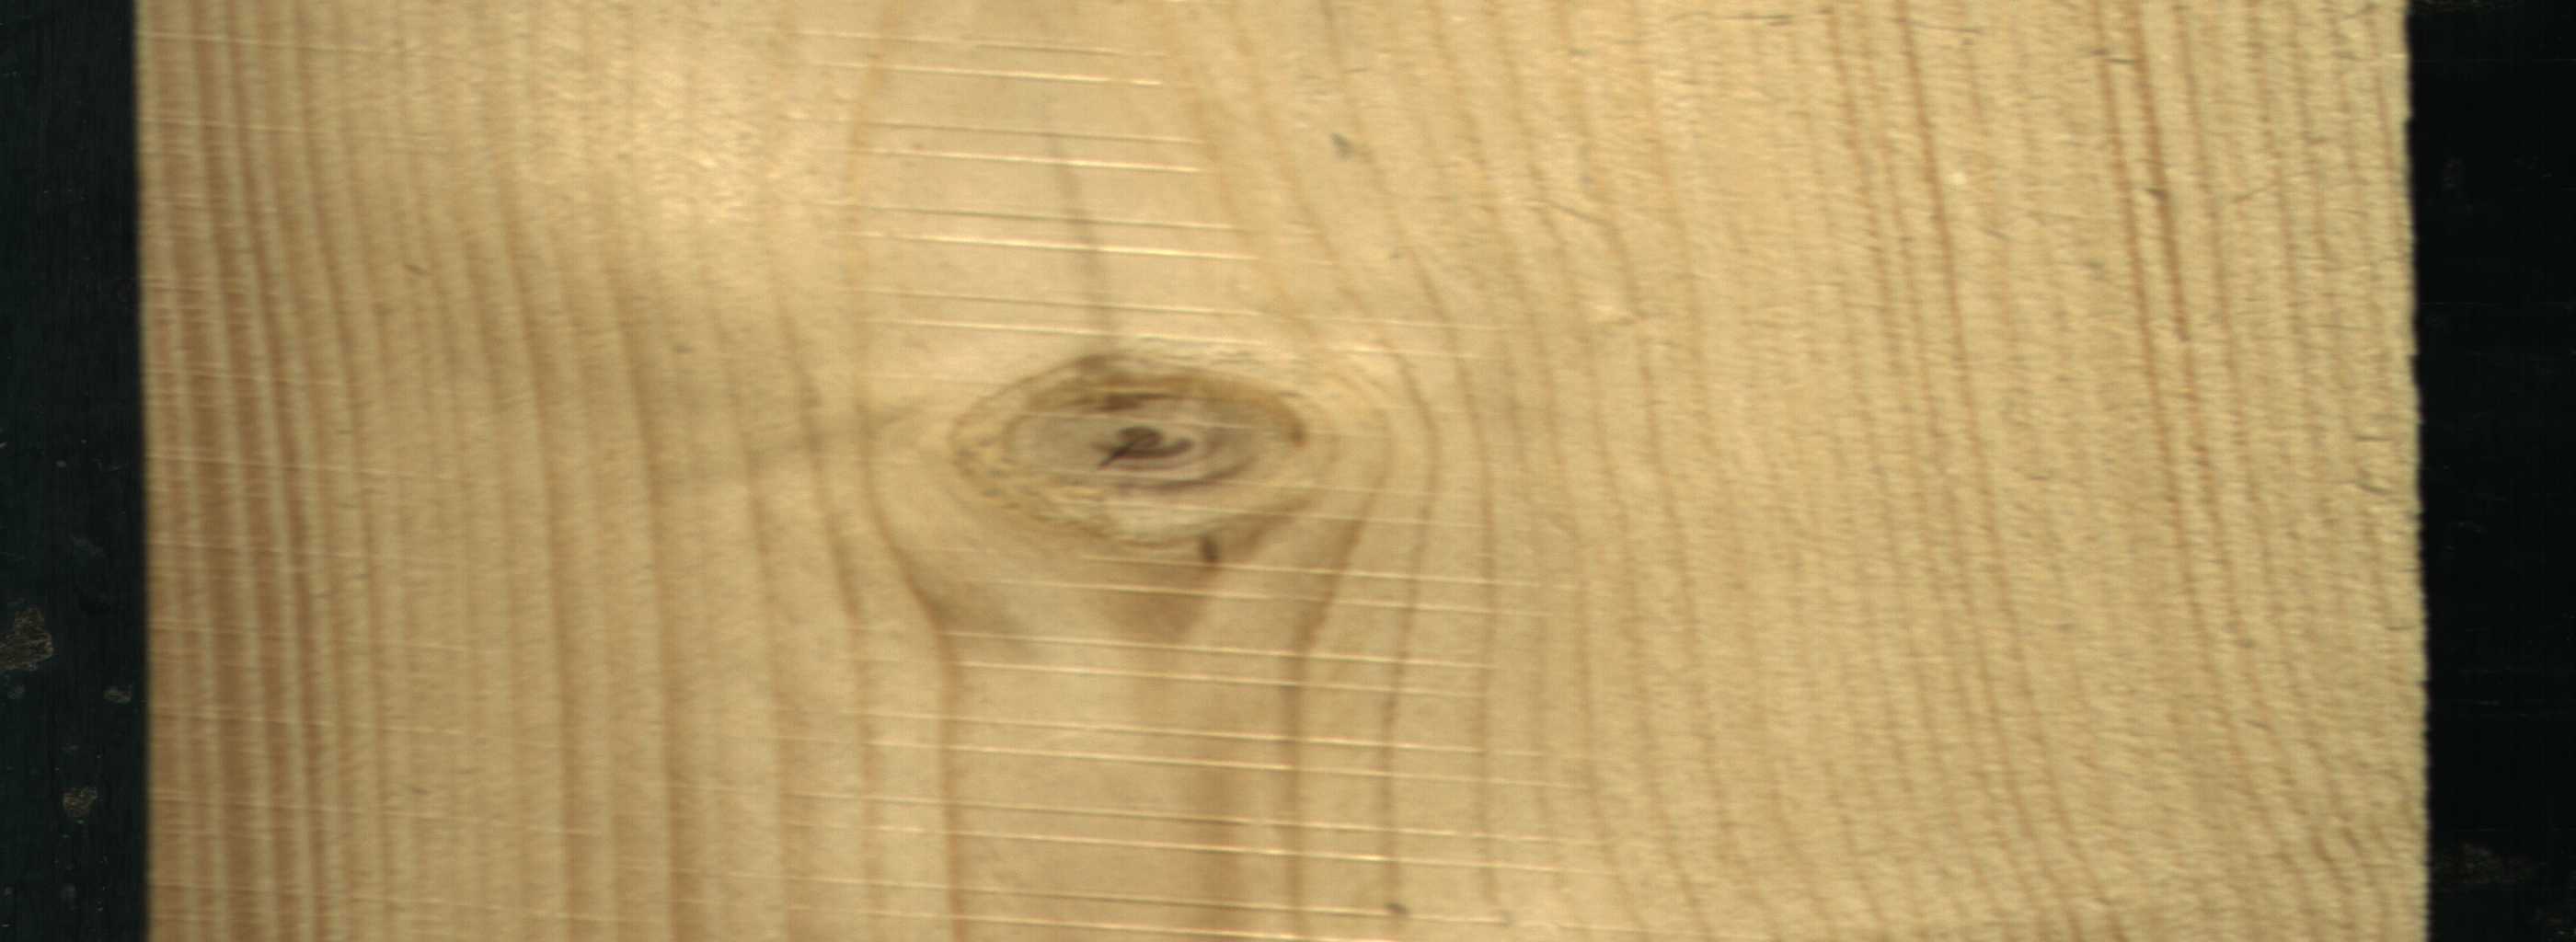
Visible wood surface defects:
Live_Knot